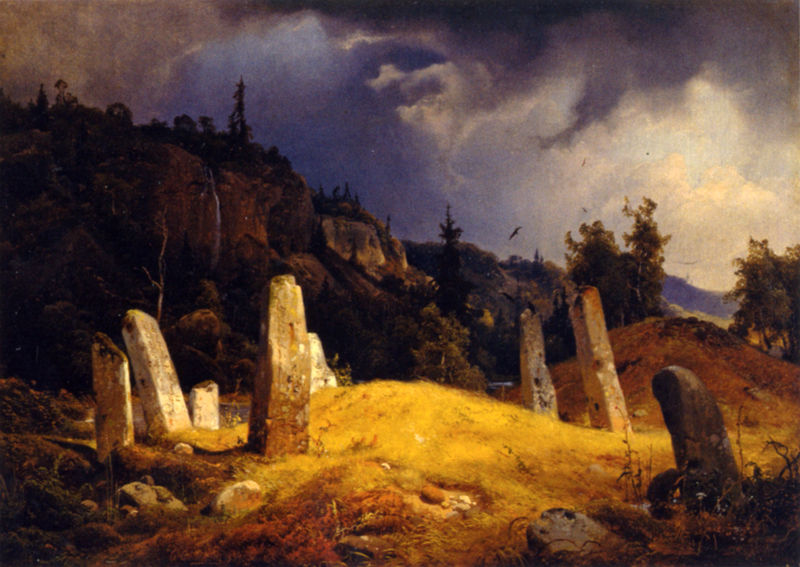
Titel: Norwegische Landschaft mit Runensteinen
Künstler: Andreas Achenbach
Standort: Schweinfurt
Institution: Museum Georg Schäfer
Schlagwörter: baum, berg, blau, blätter, dunkel, felsen, gemälde, gewitter, himmel, laub, schatten, vogel, wasser, wolken, bäume, gelb, grün, landschaft, ocker, äste, abend, braun, hell, holz, licht, nacht, schwarz, säulen, gras, wiese, beige, alt, stein, steine, niederlande, öl, erde, gräser, halme, hügel, natur, vögel, wind, büsche, sonne, dunkelheit, rosa, schräg, wald, wasserfall, bewölkt, düster, berge, berghang, fels, gebirge, hang, lila, violett, tannen, ölgemälde, querformat, sturm, unwetter, wetter, stimmung, mond, ruine, mondschein, friedhof, ruinen, tanne, beleuchtet, grab, gräber, böcklin, geier, tannenwald, zerstört, nadelwald, drohend, nadelholz, balu, cdf, schief, unheimlich, gewölk, grabmal, erdhügel, stele, stelen, hochragend, baume, schauer, grabstein, grabsteine, gruseln, ragend, kelten, wolkenloch, menhire, belichtet, grabplatten, gräberfeld, steinsäulen, felsengebirge, gesprenstisch, grabfeld, hügelgrab, 1700, brtaun, wezzer, fridhof